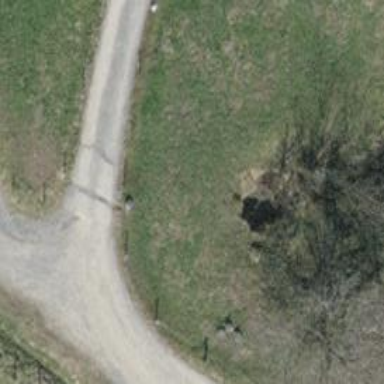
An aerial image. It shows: Culvert tunnel.